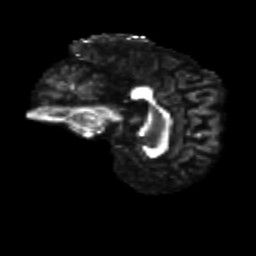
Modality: FA
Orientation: sagittal
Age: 55
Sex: male
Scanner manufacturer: siemens
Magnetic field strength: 3 T
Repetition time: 8.6 s
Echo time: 0.095 s